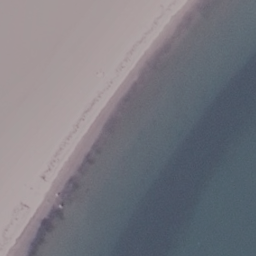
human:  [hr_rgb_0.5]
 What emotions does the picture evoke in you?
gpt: beach